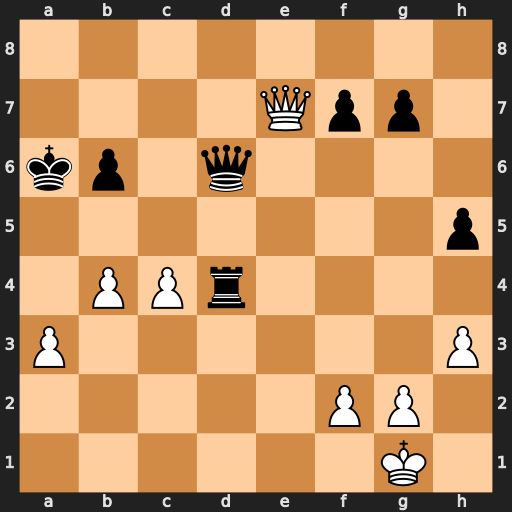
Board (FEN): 8/4Qpp1/kp1q4/7p/1PPr4/P6P/5PP1/6K1
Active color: w
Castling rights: -
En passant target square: -
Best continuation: b5+ Ka5 Qa7#